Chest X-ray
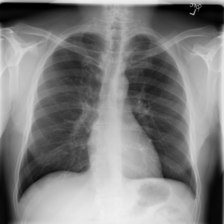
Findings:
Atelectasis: negative
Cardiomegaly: negative
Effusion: negative
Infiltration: negative
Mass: negative
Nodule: negative
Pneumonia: negative
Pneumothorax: negative
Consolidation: negative
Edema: negative
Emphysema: negative
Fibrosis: negative
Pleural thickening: negative
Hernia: negative